Question: I wrote a program using IdHTTP and IdFTP but I have a problem. I wrote it on windows XP 32 bit (using Delphi XE4) and the exe file (Project1.exe) works fine. When I try to open it on windows 7 64 bit, the computer gives me an error.
Picture:
It means "You cannot acces to the path or the specified file. Maybe you don't have enough permissions". I've never seen this error before. Here you can see a picture of the folder with source code.
How can I solve my problem?
Here's the code:
'''
function downloadSrc(var aUrl:ansiString):ansiString;
begin
with tIdHttp.create(nil) do begin //Create Indy http object
request.userAgent:=INET_USERAGENT; //Custom user agent string
redirectMaximum:=INET_REDIRECT_MAX; //Maximum redirects
handleRedirects:=INET_REDIRECT_MAX<>0; //Handle redirects
readTimeOut:=INET_TIMEOUT_SECS*1000; //Read timeout msec
try //Catch errors
result:=get(aUrl); //Do the request
if url.port='80' then url.port:=''; //Remove port 80 from final URL
aUrl:=url.getFullURI //Return final URL
except result:='error' end; //Return an error message if failed
free //Free the http object
end
end;
procedure TForm1.FormCreate(Sender: TObject);
var i:integer;
begin
if not(DirectoryExists('C:\mk7vrlist')) then
begin
CreateDir('C:\mk7vrlist');
end;
ComboBox1.Items.BeginUpdate;
for i := 0 to 59 do
begin
ComboBox1.AddItem(IntToStr(40000+i*1000), nil);
end;
ComboBox1.AddItem('99999', nil);
ComboBox1.Items.EndUpdate;
end;
procedure TForm1.Label5Click(Sender: TObject);
begin
ShellExecute(self.WindowHandle,'open',PChar('http://www.mk7vrlist.altervista.org'),nil,nil,SW_SHOWNORMAL);
end;
procedure TForm1.SpeedButton1Click(Sender: TObject);
var s:ansiString;
begin
IdFTP1.Host:= 'mk7vrlist.altervista.org';
IdFTP1.Username:='mk7vrlist';
IdFTP1.Password:=pass;
IdFTP1.Connect;
s:='http://www.mk7vrlist.altervista.org/databases/test.txt';
Memo1.Lines.Add(Edit1.Text+':'+ComboBox1.Text+':'+Edit2.Text);
Memo1.Lines.Add(downloadSrc(s));
Memo1.Lines.SaveToFile('C:\mk7vrlist est.txt');
IdFTP1.ChangeDir('databases/');
IdFTP1.Put('C:\mk7vrlist est.txt');
IdFTP1.Quit;
IdFTP1.Disconnect;
Label10.Visible:=True;
Beep;
end;
'''
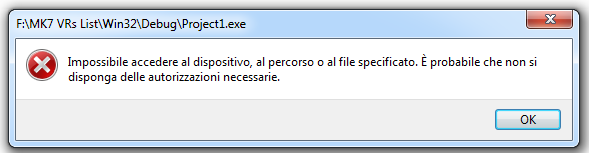
Answer: Assuming your account has administrative rights, right click on your program's icon, and invoke 'run as administrator' - you will get prompted/warned - click yes.
I don't believe the problem is 32->64 bit, but going from XP to Win 7, which by default is more particular about access.
You can set up a shortcut configured always to run it as admin, to avoid the right click step, but you will still get prompted/warned.